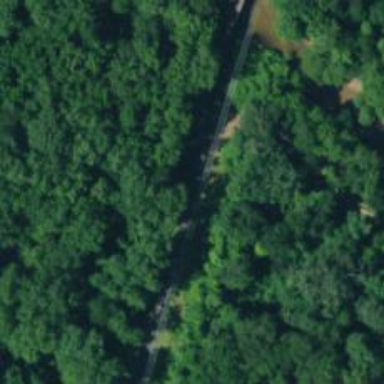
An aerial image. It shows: Asphalt cycleway running alongside abandoned railway track.